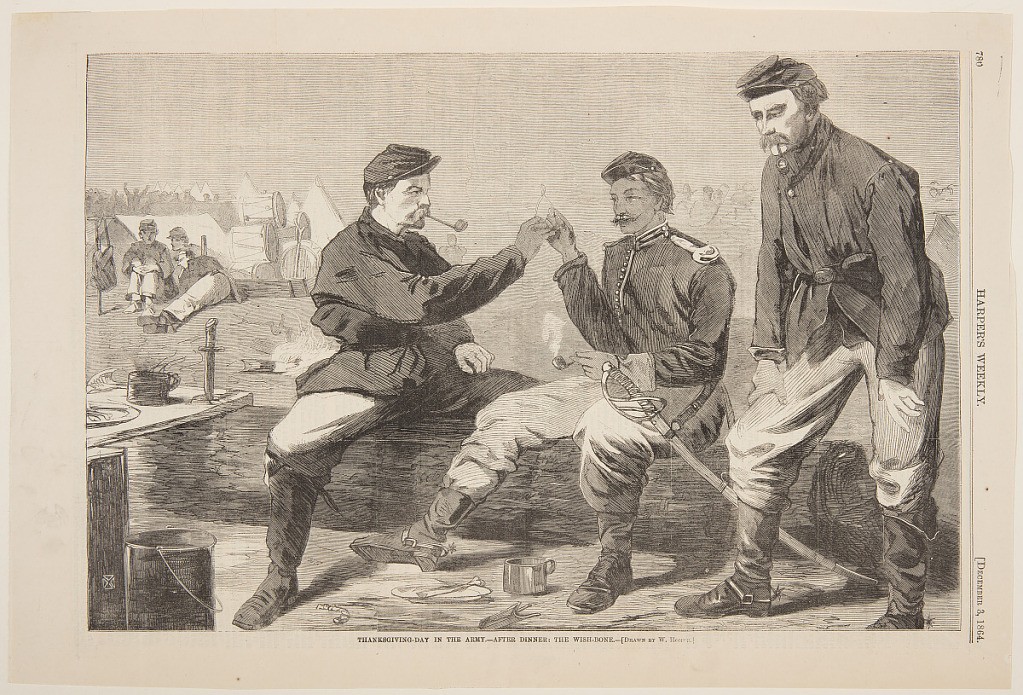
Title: Thanksgiving-Day in the Army – After Dinner: The Wish-Bone
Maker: Winslow Homer, American, 1836–1910
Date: December 3, 1864
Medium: Wood engraving in black ink on paper
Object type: Print
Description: Union soliders in camp after a Thanksgiving meal, about to break the wishbone.